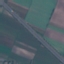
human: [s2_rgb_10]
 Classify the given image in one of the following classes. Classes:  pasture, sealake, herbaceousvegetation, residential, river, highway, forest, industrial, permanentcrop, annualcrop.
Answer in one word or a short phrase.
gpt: Highway